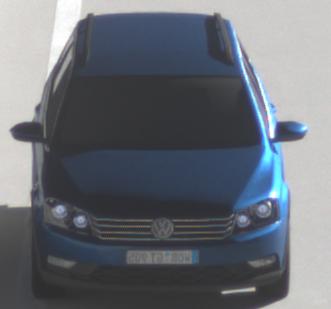
Make: VW
Model: Passat Alltrack 1.8 TSI
Detailed model: Passat (B7) Alltrack
Model produced from: 2012/03
Model produced until: 2013/06
Doors: 5
Color: blue
Road condition: dry road
Daytime: morning or afternoon
Contrast: high contrast